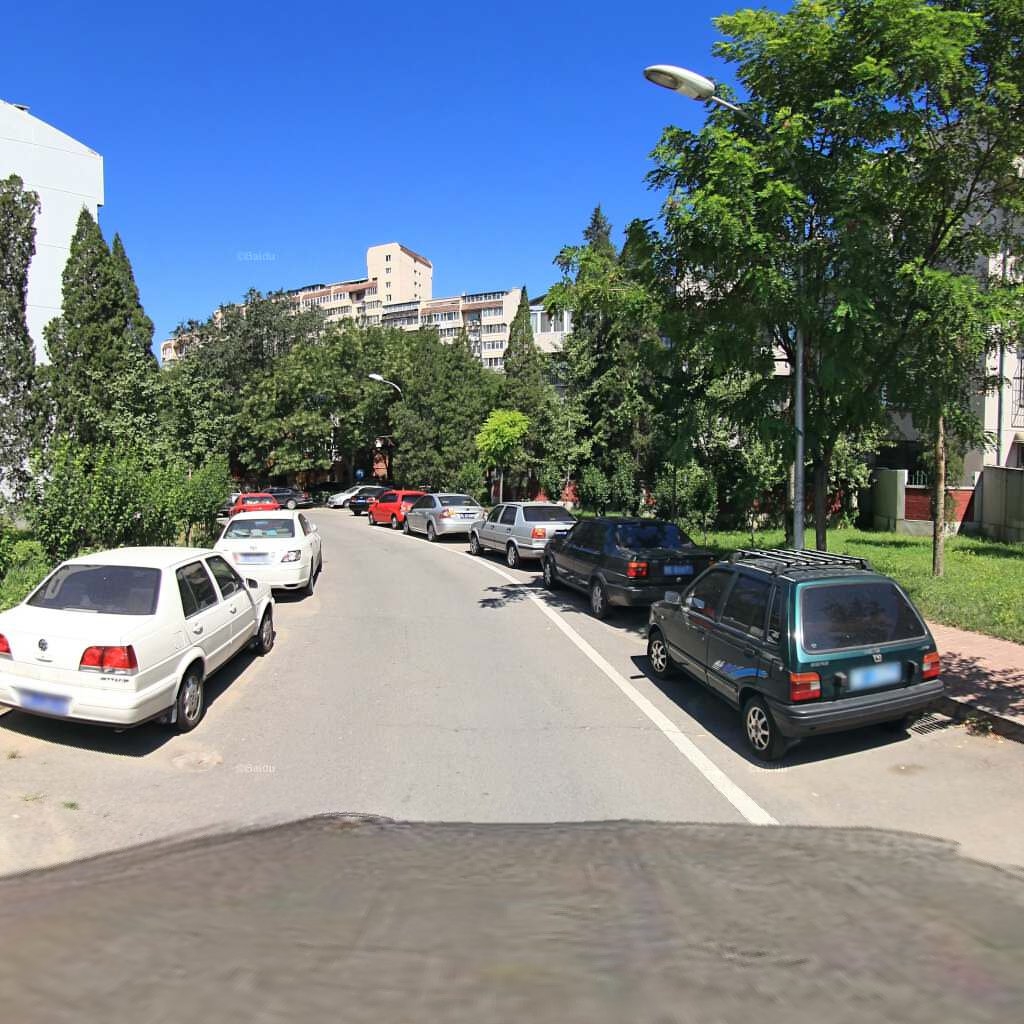
Region: Haidian
Road damage annotations: transverse crack, pothole